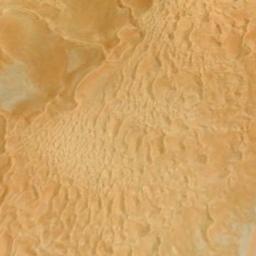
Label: desert